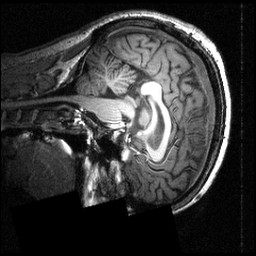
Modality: T1w
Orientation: sagittal
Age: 26
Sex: male
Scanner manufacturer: siemens
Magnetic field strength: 3.951 T
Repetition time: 1.5 s
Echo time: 0.00335 s